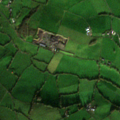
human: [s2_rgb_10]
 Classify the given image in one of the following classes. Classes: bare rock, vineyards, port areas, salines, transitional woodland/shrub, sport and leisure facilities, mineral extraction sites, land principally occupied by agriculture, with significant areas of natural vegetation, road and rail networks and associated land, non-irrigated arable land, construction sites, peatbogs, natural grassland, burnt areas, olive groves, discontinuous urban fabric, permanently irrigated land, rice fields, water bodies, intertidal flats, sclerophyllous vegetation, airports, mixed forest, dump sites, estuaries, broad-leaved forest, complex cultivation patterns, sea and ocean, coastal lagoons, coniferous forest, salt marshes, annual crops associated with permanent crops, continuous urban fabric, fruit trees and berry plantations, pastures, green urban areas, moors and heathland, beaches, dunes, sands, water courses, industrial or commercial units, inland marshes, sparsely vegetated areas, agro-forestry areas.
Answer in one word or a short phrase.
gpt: pastures, land principally occupied by agriculture, with significant areas of natural vegetation